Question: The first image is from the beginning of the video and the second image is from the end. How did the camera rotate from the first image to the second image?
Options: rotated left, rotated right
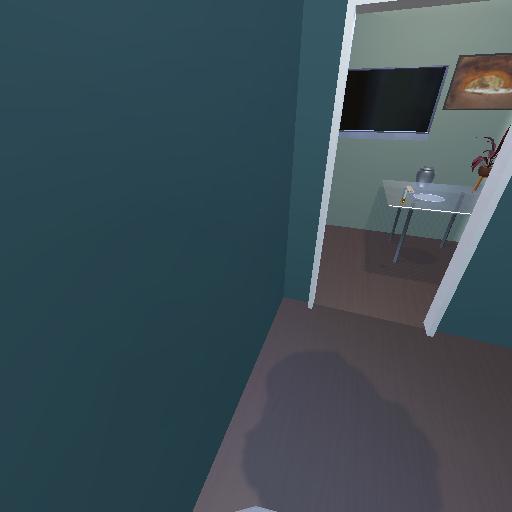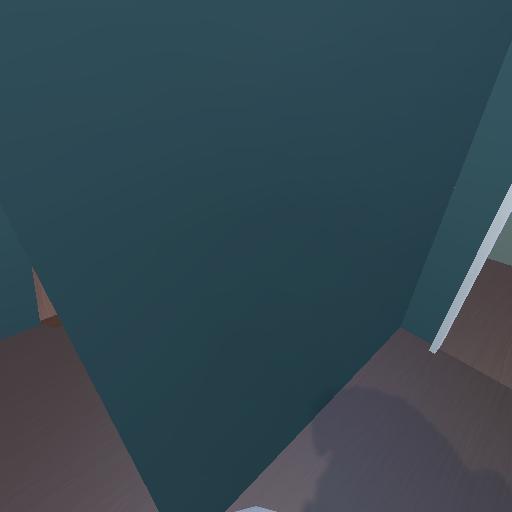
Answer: rotated left